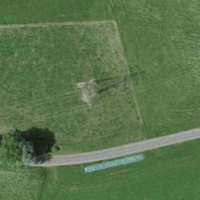
EUNIS habitat code: 24
Species observed at this site:
Prunus padus